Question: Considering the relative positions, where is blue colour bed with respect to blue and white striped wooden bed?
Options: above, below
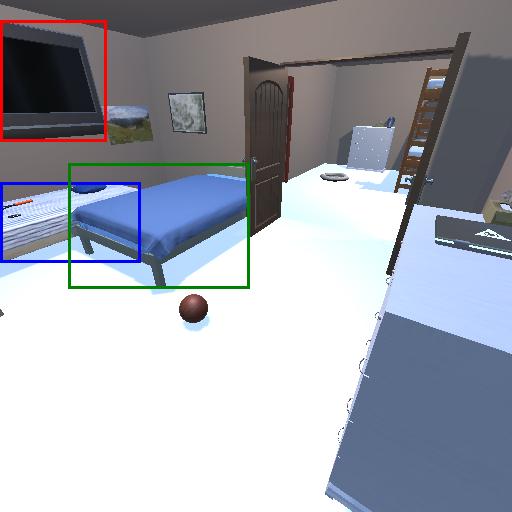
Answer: above